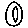
Label: circle